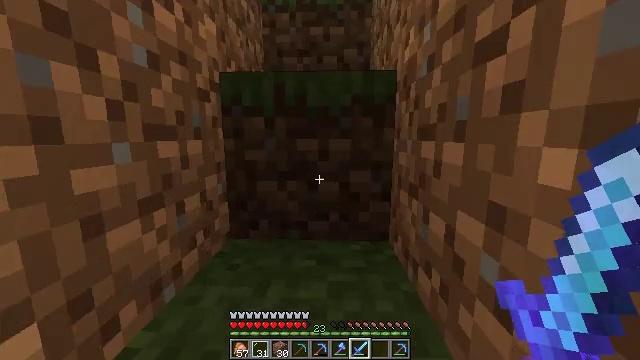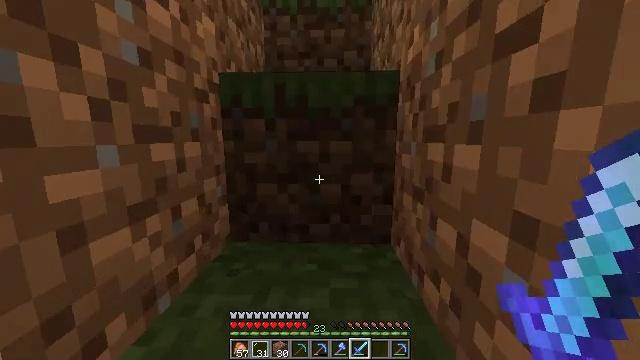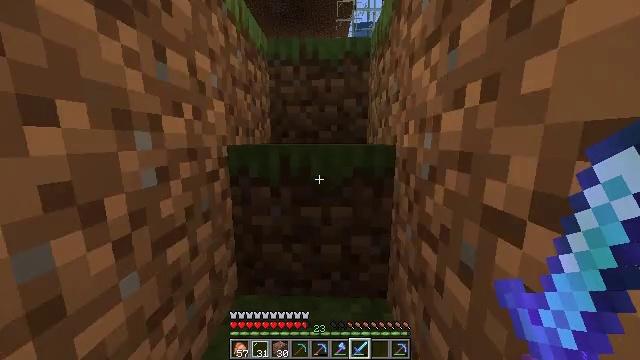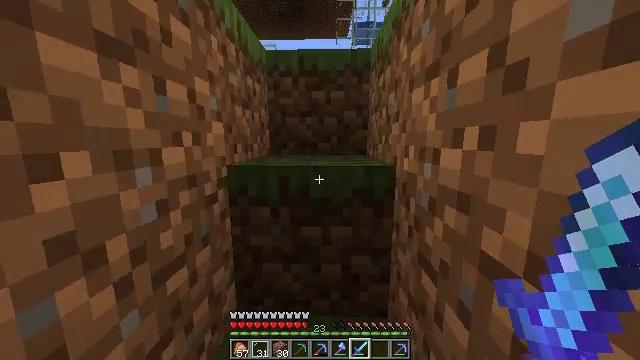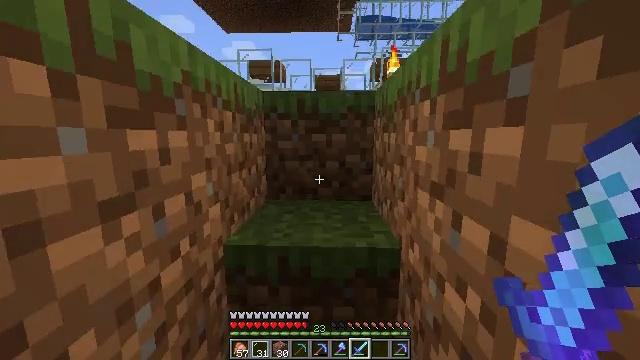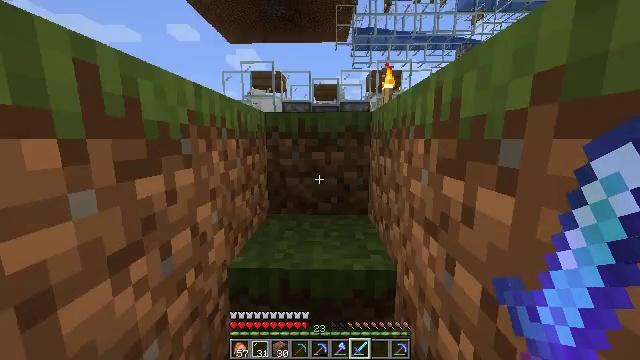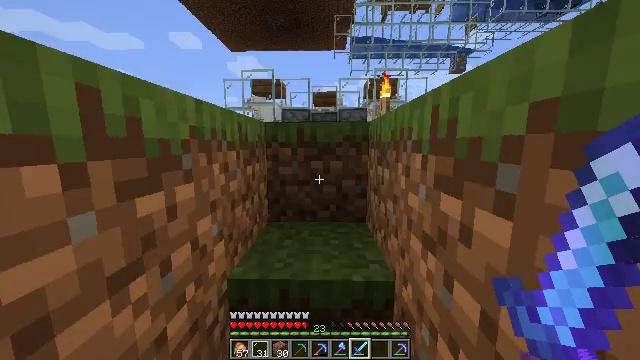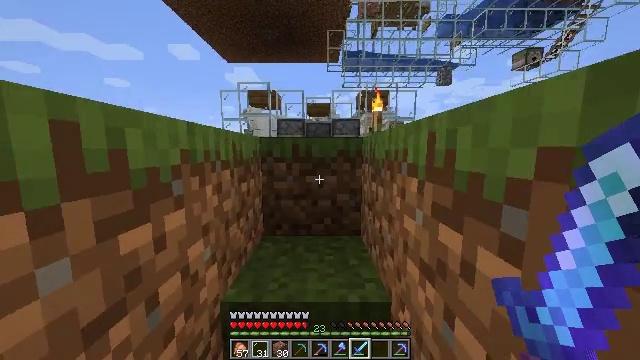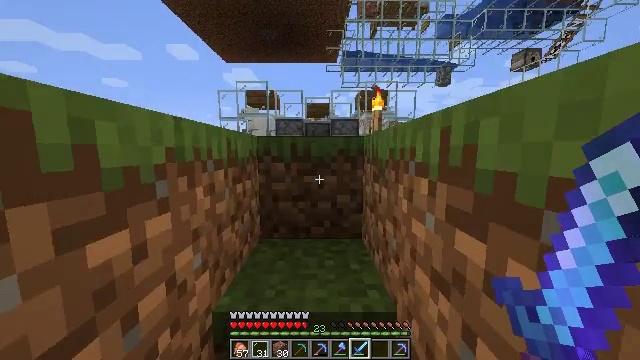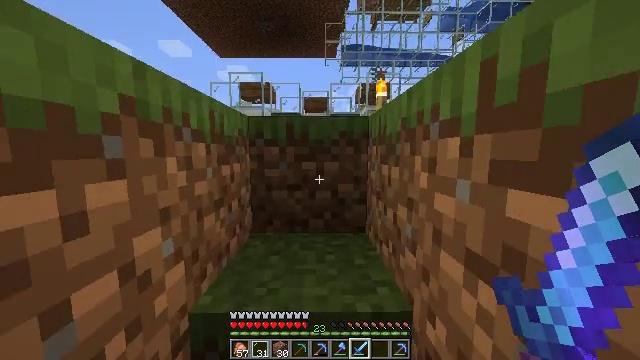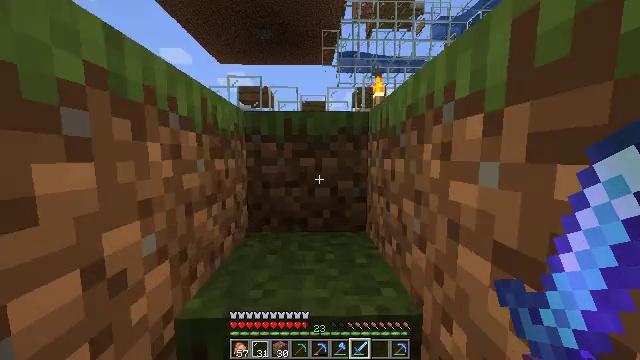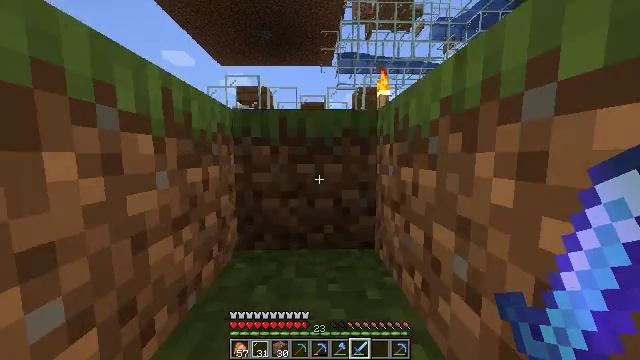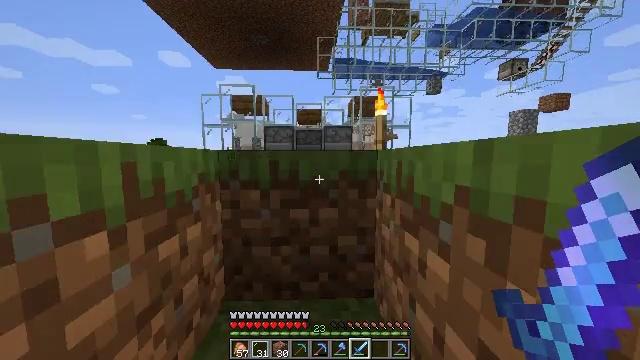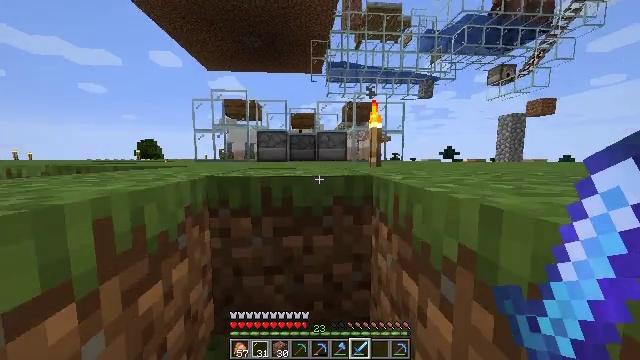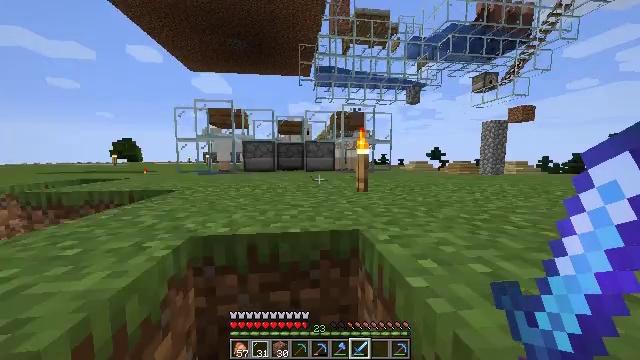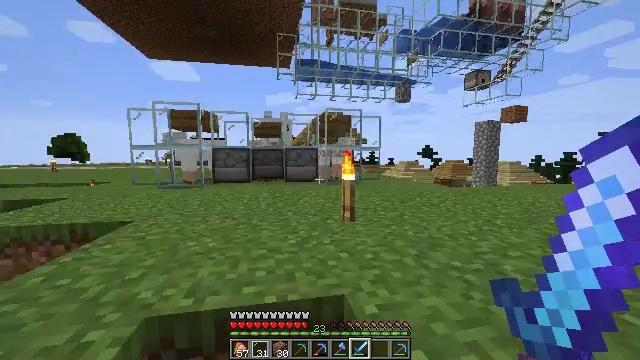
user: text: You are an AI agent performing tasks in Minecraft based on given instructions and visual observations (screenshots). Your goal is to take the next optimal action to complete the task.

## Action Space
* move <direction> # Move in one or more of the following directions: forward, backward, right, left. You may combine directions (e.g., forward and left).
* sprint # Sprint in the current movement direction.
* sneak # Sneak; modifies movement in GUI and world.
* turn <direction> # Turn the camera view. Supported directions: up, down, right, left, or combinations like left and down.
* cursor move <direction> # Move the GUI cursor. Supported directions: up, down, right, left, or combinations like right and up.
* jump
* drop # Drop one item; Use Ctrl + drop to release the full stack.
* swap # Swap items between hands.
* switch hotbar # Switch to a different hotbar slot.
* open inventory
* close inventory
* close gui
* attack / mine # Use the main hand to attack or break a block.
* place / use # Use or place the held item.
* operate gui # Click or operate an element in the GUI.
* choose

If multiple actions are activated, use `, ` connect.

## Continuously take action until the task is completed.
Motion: motion action
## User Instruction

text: Craft an emerald using the crafting table.
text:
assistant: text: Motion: move forward, sprint, jump
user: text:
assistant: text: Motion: move forward, sprint, jump
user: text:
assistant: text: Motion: move forward, jump
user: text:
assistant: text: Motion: move forward, jump
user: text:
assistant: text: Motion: move forward, jump
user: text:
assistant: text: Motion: move forward, jump
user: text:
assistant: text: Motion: move forward, turn right and up, jump
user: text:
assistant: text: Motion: move forward, sprint, jump
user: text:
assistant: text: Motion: move forward, sprint, jump
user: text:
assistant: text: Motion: move forward, sprint, jump
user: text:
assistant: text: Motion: move forward, sprint, jump
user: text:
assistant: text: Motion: move forward, sprint, jump
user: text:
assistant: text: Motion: move forward, turn right, jump
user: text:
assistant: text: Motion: move forward, turn right, jump
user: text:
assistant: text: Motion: move forward, turn right, jump
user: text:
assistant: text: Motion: move forward, turn right, jump
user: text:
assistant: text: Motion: move forward, turn right, jump
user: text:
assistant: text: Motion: move forward, sprint, turn right, jump
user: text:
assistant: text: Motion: move forward, sprint, turn right, jump
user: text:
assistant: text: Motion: move forward, sprint, turn right, jump
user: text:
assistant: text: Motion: move forward, sprint, turn down, jump
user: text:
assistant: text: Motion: move forward, sprint, jump
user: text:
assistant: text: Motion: move forward, jump
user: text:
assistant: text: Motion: move forward, jump
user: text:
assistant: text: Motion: move forward, turn left and up, jump
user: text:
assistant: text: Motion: move forward, turn up, jump
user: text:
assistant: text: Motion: move forward, jump
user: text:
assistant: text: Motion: move forward, jump
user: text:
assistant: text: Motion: move forward, jump
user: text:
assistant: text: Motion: move forward, jump